Aerial crown-view tile of a tropical tree (Barro Colorado Island, Panama), acquired 20240716:
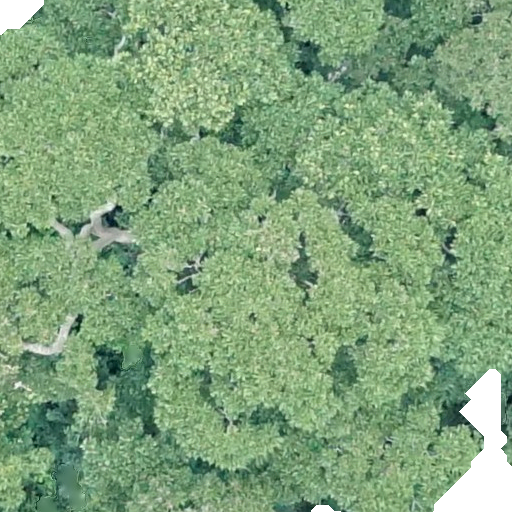
Species: Dipteryx oleifera
GBIF accepted scientific name: Dipteryx oleifera
Crown area: 767.434 m²